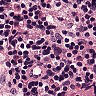
Metastatic tissue present: no